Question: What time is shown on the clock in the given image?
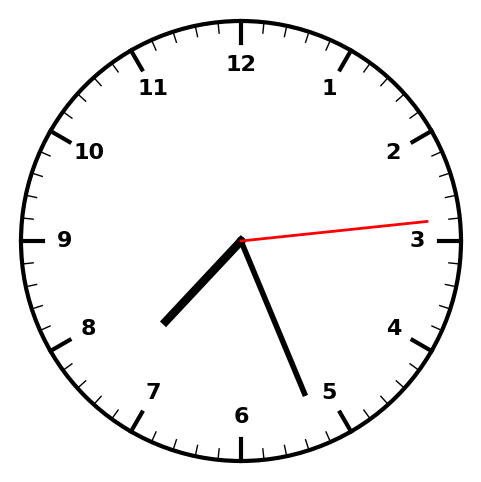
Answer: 07:26:14